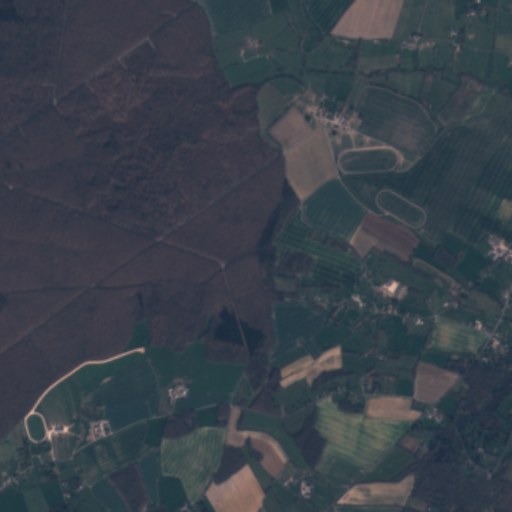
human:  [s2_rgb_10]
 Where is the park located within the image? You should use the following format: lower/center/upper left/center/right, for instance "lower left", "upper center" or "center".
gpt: The park is located in the lower right of the image.
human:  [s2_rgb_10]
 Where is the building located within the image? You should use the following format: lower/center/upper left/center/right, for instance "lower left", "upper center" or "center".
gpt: There is no building in the image.